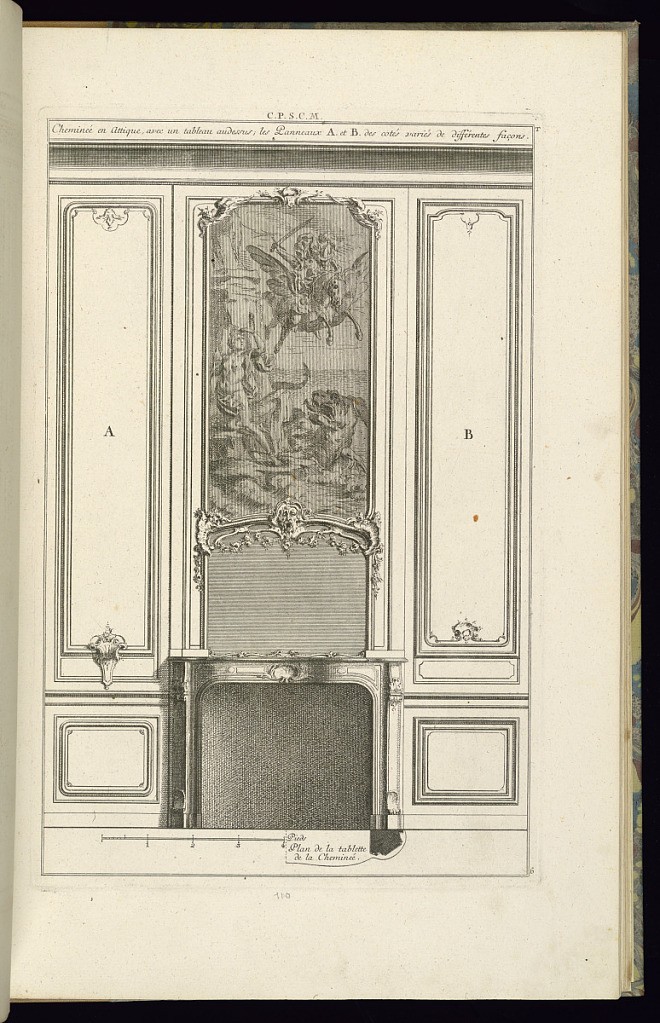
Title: Cheminée en Attique
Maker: François de Cuvilliés the Elder, Belgian, 1695 - 1768
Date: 1745
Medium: Etching and engraving on off-white laid paper
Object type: Print
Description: Design for a fireplace with a small overmantel mirror and a large painting depicting Perseus rescuing Andromeda. The plate is numbered.